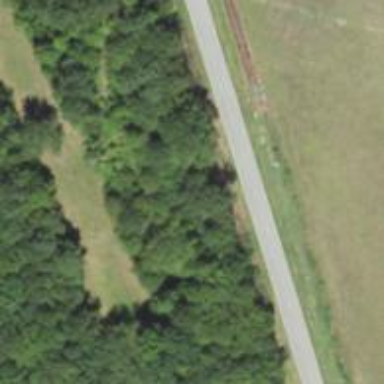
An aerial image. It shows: Secondary road with asphalt surface.